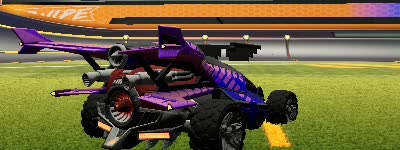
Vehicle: aftershock